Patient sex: M
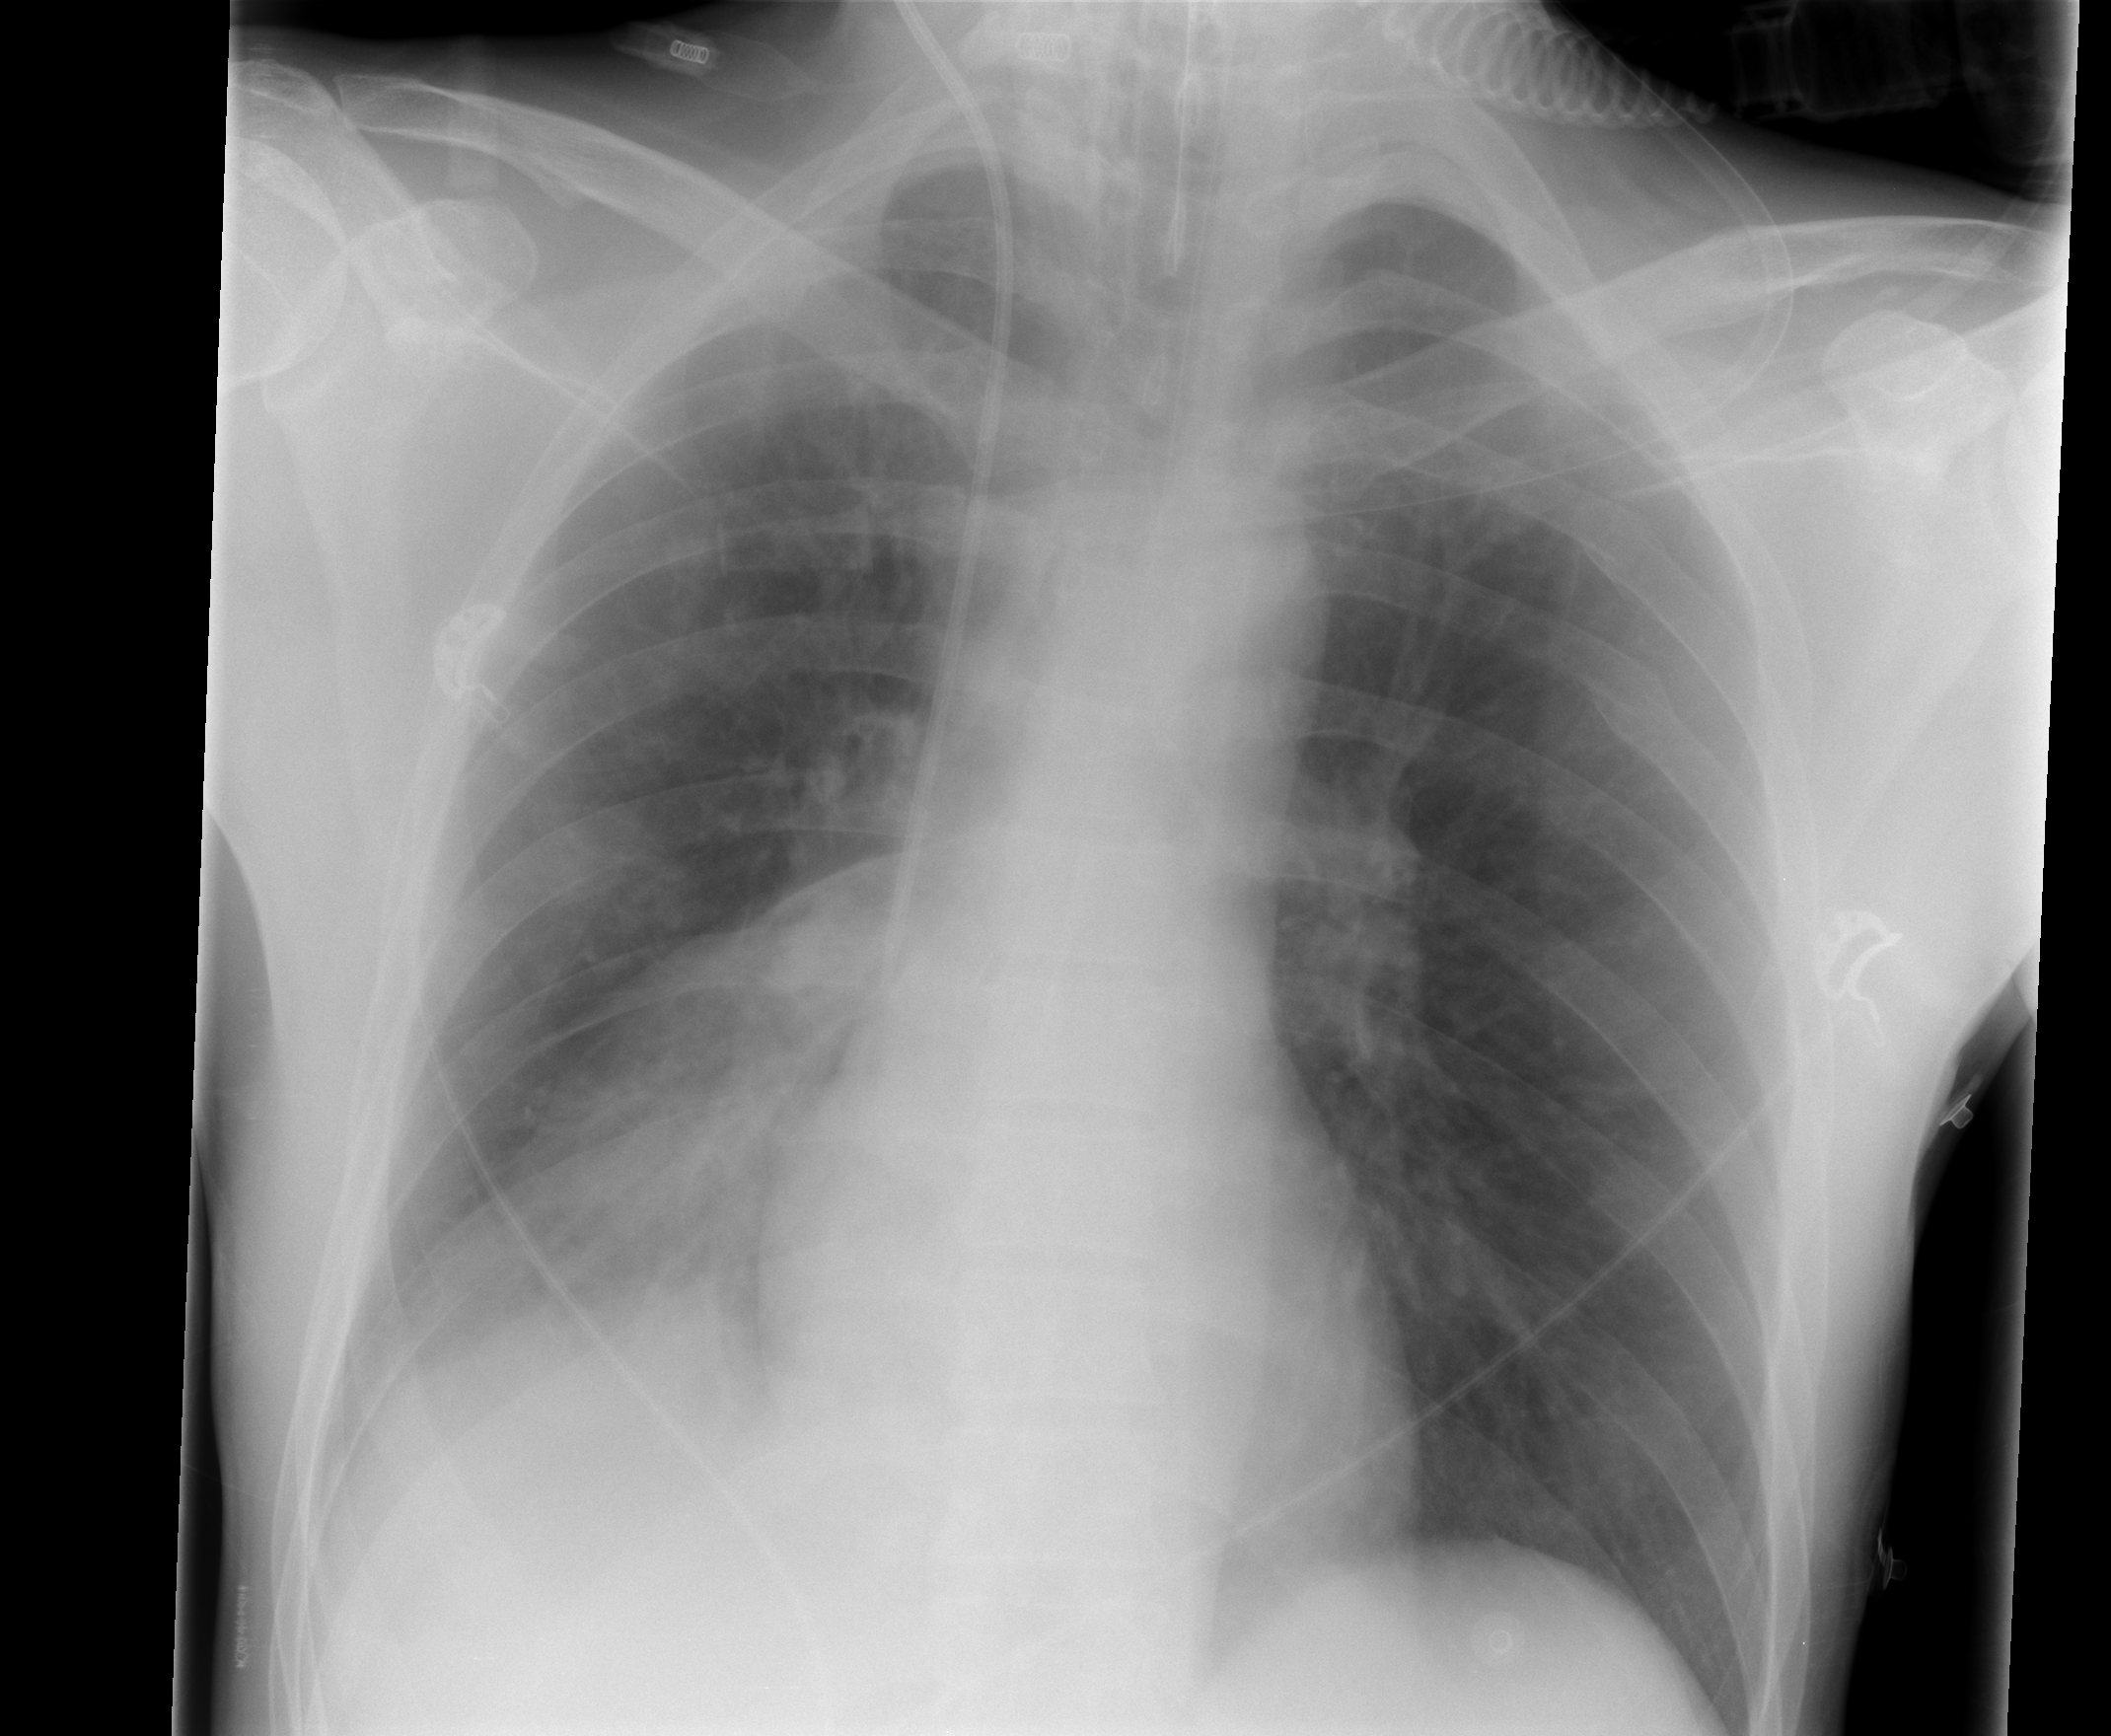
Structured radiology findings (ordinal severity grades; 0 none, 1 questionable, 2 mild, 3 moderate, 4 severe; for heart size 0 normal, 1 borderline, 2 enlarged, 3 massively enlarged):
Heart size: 0
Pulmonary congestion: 0
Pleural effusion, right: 0
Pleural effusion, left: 0
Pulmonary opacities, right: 0
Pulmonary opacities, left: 0
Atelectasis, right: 4
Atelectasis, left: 0